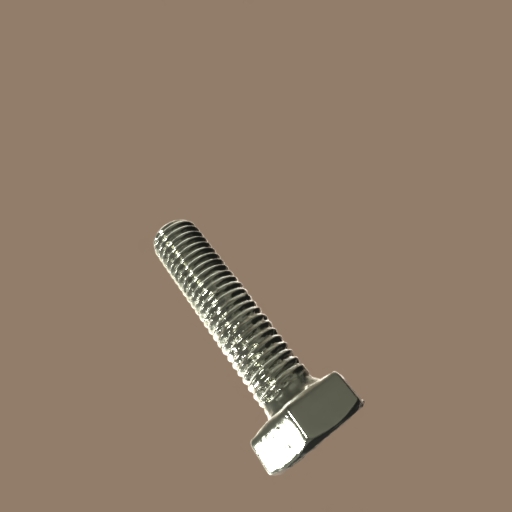
Label: bolt